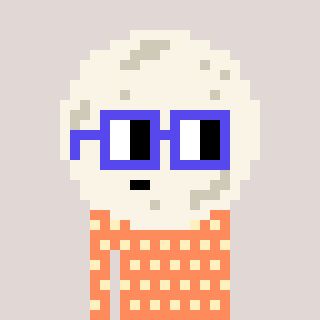
a pixel art character with square blue glasses, a moon-shaped head and a peachy-colored body on a warm background